Interaction volume radius: 5 \u00c5
Interaction volume height: 15 \u00c5
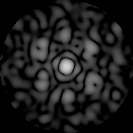
Disorder parameter: 0.7382